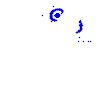
Particle: kaon